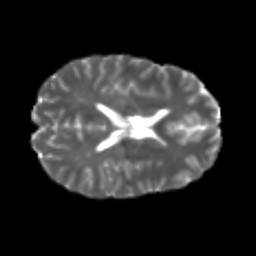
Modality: T2w
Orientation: axial
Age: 24
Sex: male
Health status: healthy
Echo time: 0.074 s